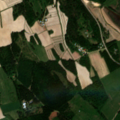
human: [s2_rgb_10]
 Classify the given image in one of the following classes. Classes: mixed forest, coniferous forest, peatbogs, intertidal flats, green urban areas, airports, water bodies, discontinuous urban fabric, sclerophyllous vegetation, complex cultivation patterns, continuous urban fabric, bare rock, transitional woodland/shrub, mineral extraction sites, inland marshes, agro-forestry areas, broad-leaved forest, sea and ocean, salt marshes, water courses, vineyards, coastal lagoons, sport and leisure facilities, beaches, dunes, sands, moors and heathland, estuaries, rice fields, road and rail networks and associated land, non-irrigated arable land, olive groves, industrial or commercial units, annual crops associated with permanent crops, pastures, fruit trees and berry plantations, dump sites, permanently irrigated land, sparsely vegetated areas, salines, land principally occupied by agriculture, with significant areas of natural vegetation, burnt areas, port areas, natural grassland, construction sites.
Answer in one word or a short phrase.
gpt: non-irrigated arable land, land principally occupied by agriculture, with significant areas of natural vegetation, broad-leaved forest, coniferous forest, mixed forest